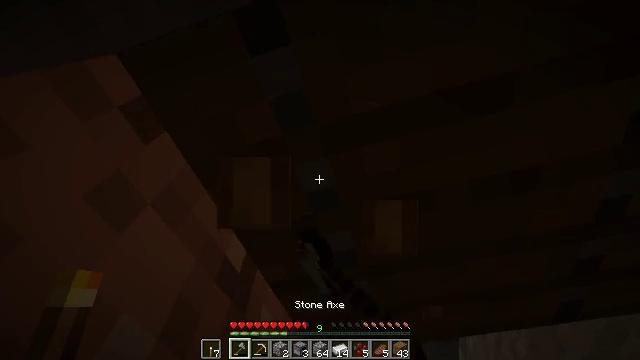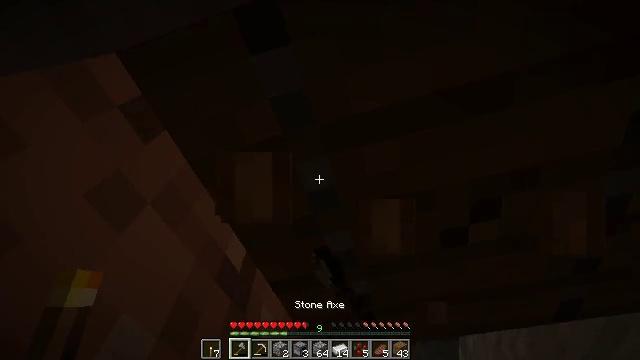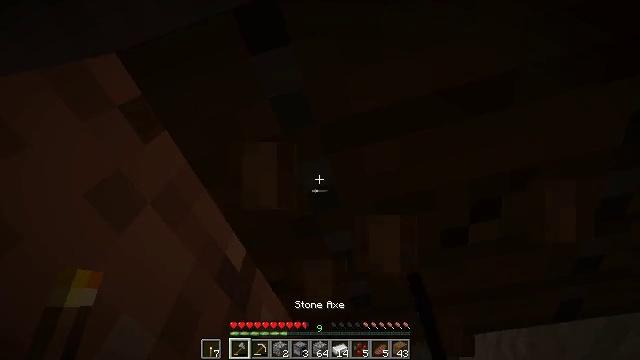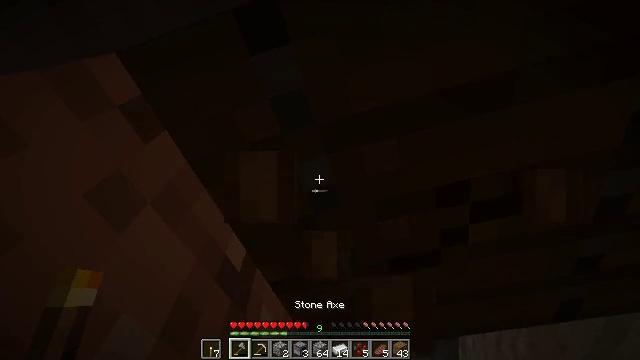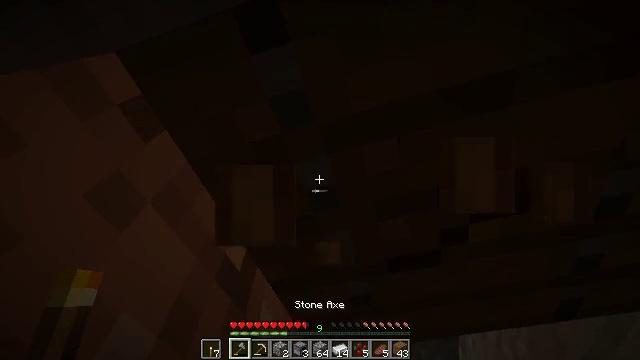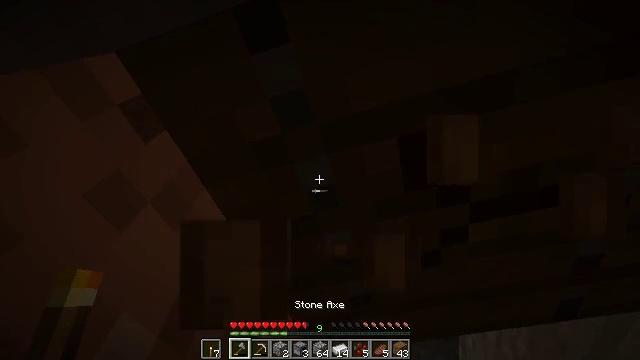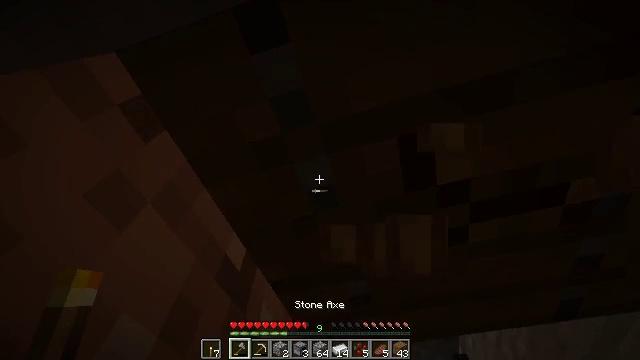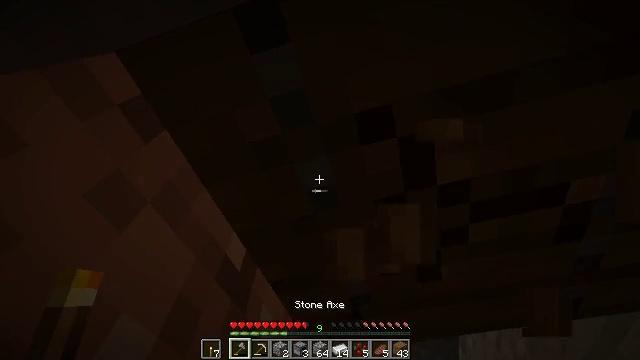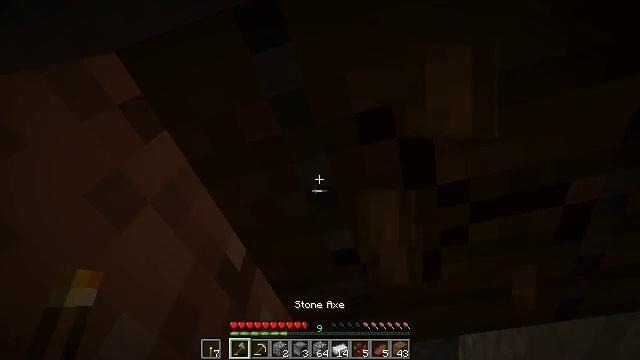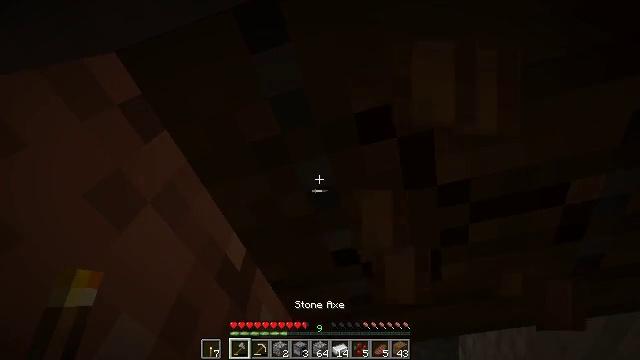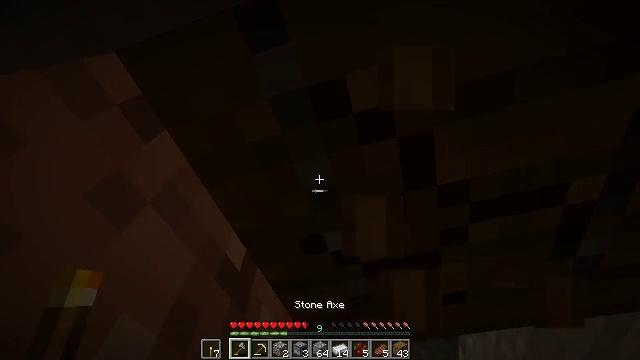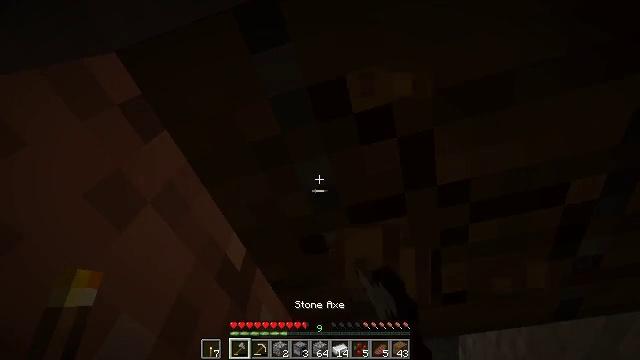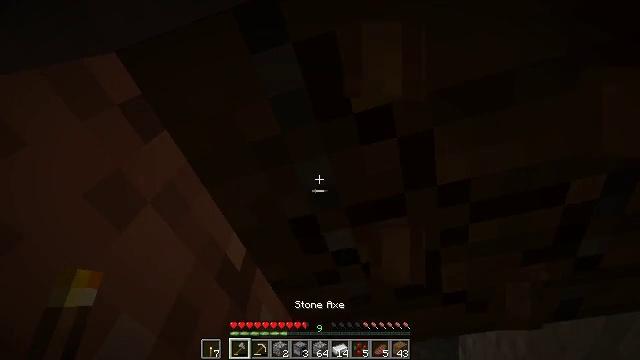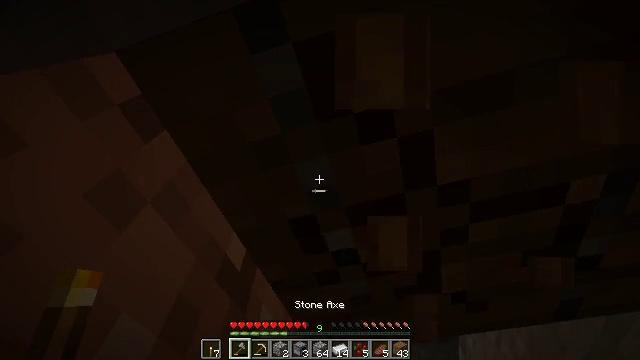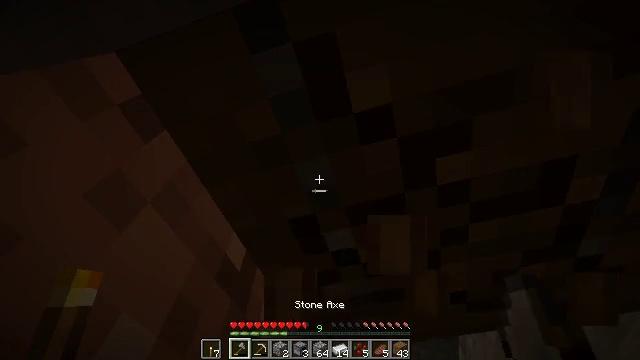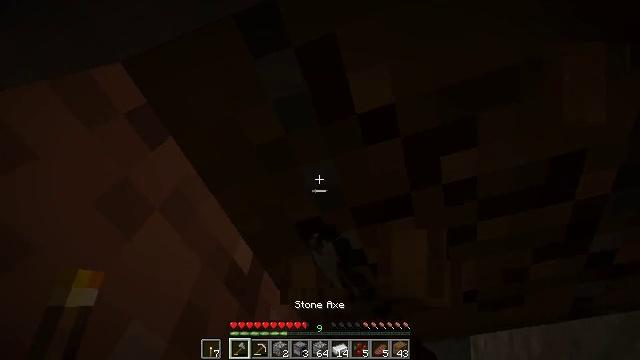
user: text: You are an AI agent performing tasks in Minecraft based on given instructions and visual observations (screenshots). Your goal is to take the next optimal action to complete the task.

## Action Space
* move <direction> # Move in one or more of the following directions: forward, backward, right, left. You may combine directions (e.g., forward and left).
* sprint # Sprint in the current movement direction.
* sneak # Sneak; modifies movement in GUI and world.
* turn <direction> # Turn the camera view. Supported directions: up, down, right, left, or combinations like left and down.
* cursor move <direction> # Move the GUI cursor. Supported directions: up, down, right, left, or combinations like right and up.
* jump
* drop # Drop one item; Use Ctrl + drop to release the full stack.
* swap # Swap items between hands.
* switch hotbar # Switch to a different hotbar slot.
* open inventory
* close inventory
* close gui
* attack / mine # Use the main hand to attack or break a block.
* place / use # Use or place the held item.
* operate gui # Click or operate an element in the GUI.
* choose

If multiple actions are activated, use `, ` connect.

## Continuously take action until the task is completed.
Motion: motion action
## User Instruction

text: Destroy the spruce trapdoor to collect it.
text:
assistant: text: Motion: attack / mine
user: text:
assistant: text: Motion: attack / mine
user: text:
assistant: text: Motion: attack / mine
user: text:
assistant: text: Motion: attack / mine
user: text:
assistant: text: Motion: attack / mine
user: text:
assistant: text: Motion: attack / mine
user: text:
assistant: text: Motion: attack / mine
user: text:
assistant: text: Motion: attack / mine
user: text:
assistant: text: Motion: attack / mine
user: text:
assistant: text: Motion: attack / mine
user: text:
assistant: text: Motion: attack / mine
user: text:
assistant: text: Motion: attack / mine
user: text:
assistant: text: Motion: attack / mine
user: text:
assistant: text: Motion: attack / mine
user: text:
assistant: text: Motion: turn left, attack / mine
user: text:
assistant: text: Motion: attack / mine
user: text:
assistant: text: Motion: attack / mine
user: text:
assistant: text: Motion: attack / mine
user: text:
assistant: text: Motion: attack / mine
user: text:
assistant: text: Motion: move left, attack / mine
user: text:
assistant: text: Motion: move left, attack / mine
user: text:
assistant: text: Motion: move left, attack / mine
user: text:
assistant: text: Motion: attack / mine
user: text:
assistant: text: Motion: turn right, attack / mine
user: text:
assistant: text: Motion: turn right, attack / mine
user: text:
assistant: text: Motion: attack / mine